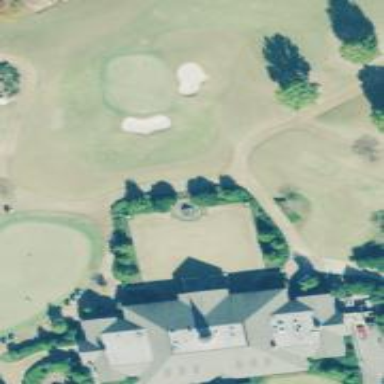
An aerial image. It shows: Pathway for golfing.